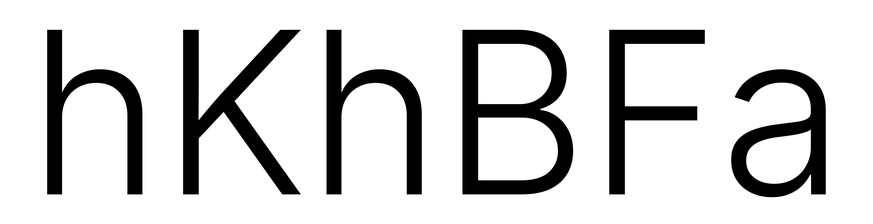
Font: Inter_Light